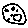
Label: moon